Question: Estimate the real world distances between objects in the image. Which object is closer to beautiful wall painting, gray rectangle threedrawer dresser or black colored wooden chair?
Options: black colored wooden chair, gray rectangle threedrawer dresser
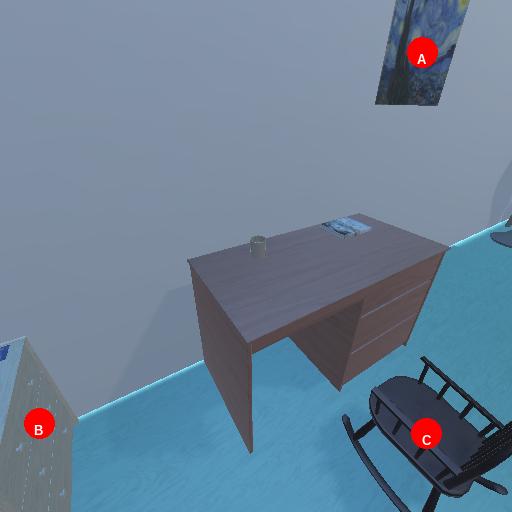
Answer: black colored wooden chair